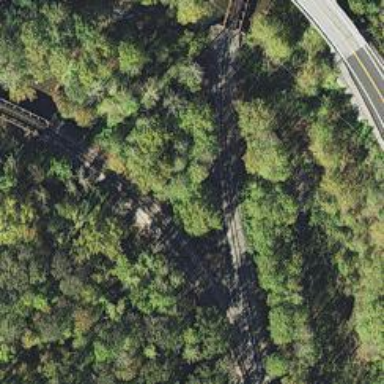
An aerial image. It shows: Railway track.